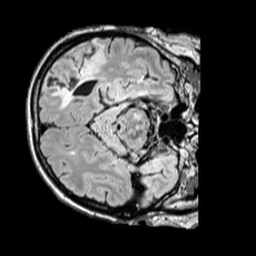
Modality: FLAIR
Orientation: axial
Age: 72
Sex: male
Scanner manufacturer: siemens
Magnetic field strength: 3 T
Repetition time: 5 s
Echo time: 0.387 s